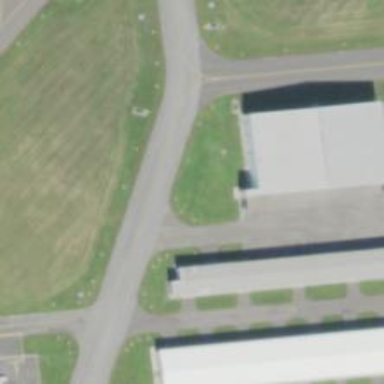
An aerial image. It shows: View of taxiway at the airport.